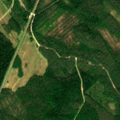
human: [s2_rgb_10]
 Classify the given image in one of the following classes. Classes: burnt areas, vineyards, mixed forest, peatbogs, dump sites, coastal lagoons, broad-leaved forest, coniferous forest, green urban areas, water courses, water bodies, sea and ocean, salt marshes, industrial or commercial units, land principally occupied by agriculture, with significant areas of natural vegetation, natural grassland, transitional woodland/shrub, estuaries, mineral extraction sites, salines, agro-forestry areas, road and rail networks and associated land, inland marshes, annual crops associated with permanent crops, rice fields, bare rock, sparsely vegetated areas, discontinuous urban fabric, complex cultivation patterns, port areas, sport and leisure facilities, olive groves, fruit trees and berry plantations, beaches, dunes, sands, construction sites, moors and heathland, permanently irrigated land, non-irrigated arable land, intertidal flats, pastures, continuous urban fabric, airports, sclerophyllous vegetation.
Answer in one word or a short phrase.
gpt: coniferous forest, mixed forest, transitional woodland/shrub